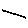
Label: line